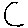
Label: moon